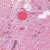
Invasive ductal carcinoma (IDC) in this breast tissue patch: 0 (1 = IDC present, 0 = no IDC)